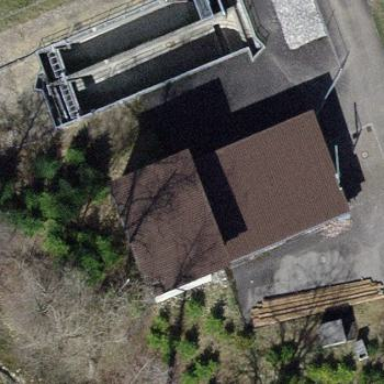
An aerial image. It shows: View of wastewater plant.